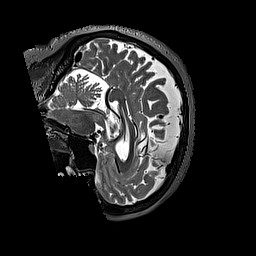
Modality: T2w
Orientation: sagittal
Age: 71
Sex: female
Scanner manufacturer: siemens
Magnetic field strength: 3 T
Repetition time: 3.2 s
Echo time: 0.567 s